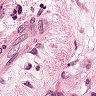
Metastatic tissue present: yes